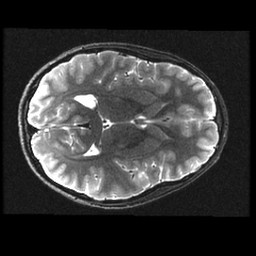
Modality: T2w
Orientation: axial
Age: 12
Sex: male
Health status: ill
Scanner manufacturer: ge
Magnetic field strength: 3 T
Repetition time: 7.5 s
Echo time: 0.1015 s